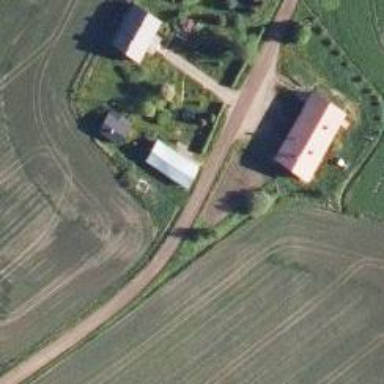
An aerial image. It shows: Rural residential area with farmyard.